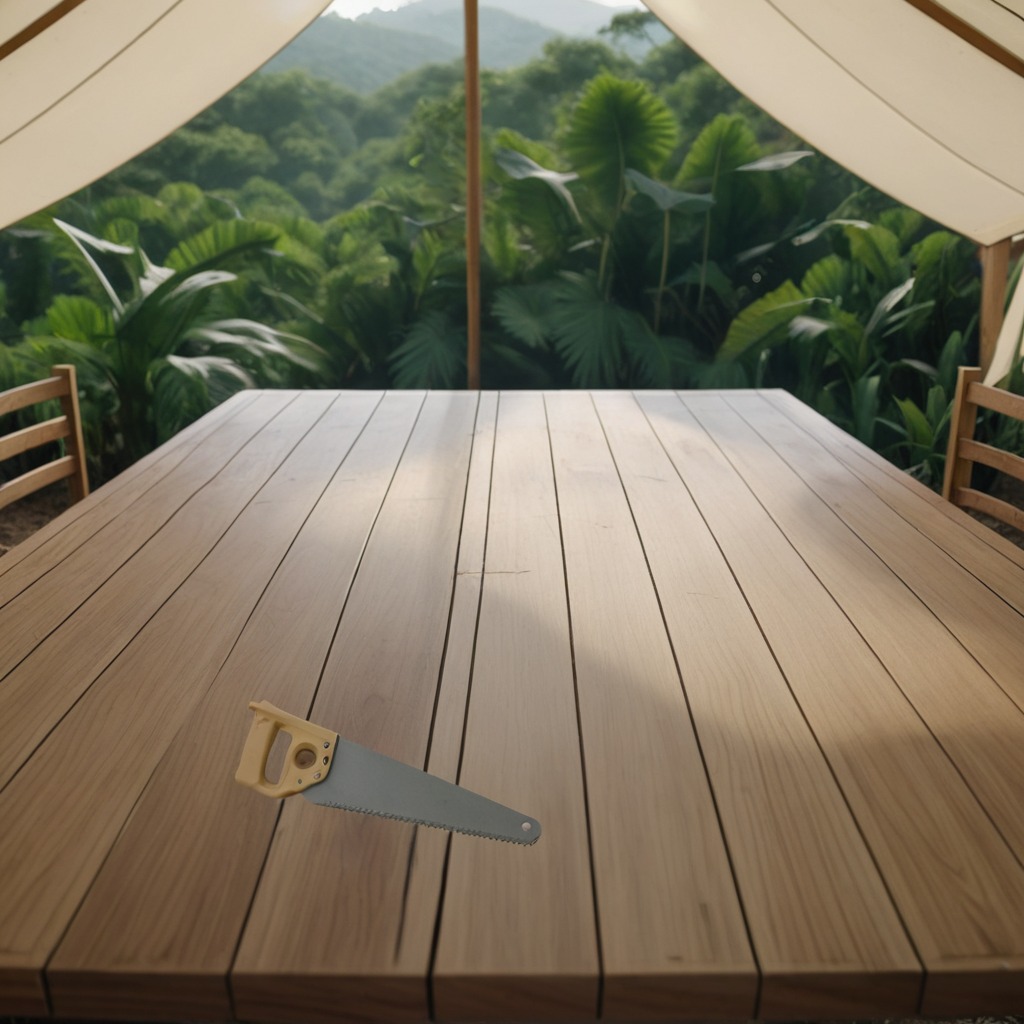
A metal saw is lying on a wooden table inside a jungle field workshop tent humid ambient light worn but